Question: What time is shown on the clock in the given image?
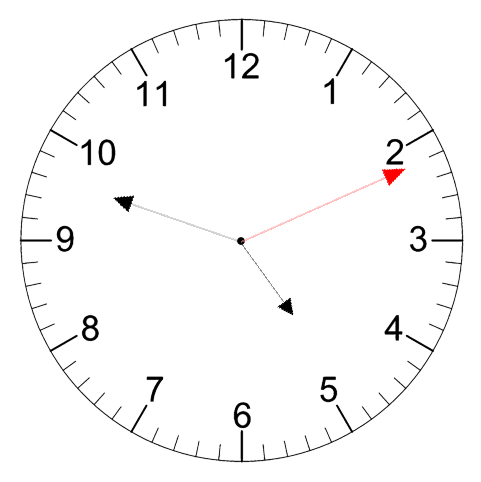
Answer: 04:48:11